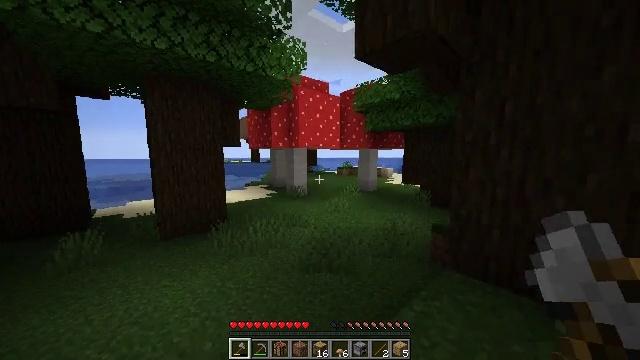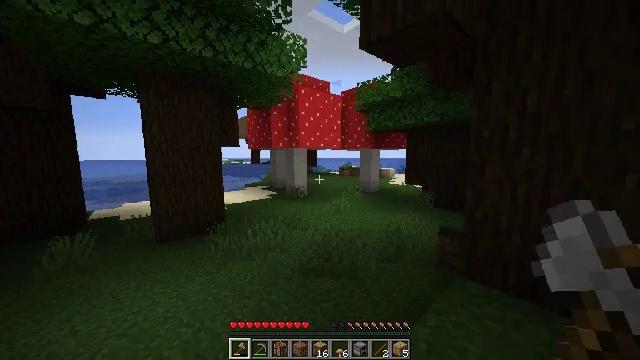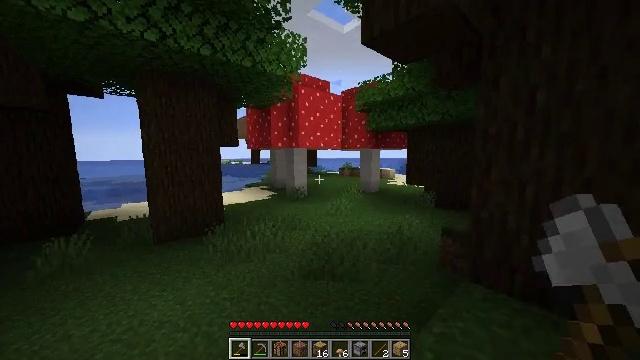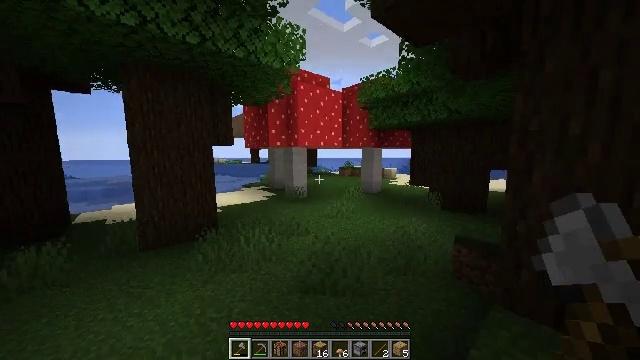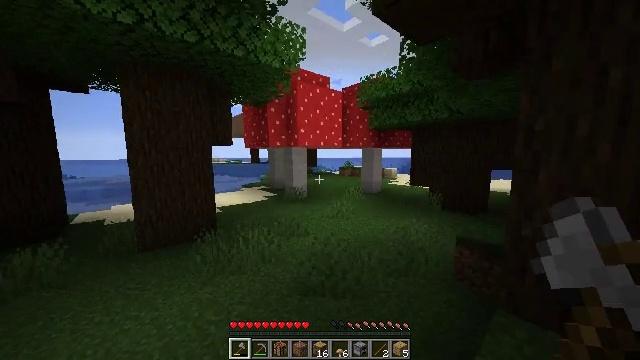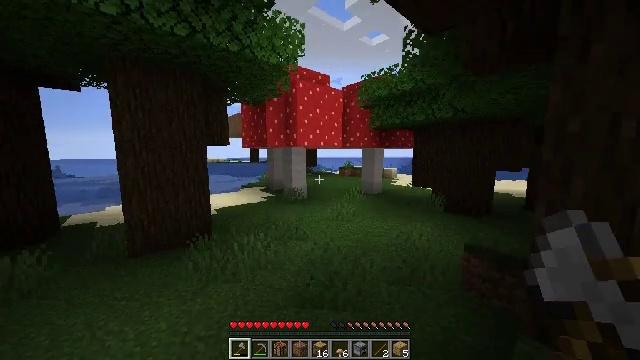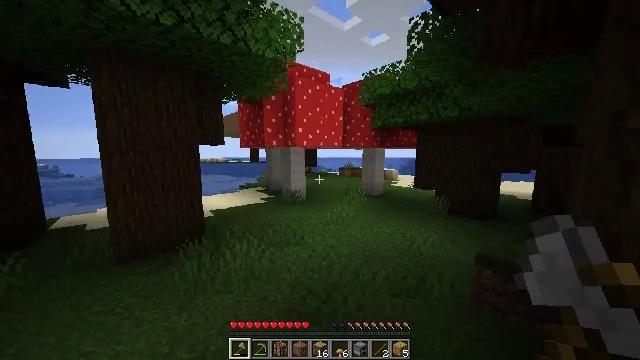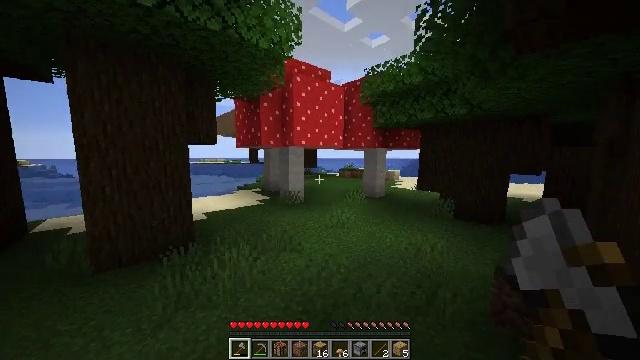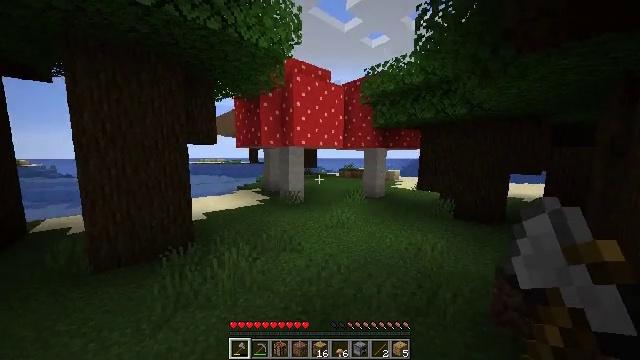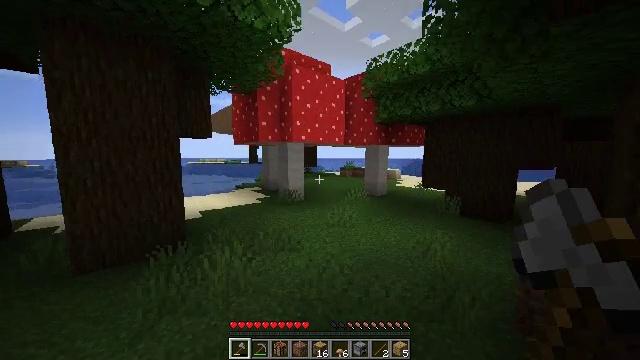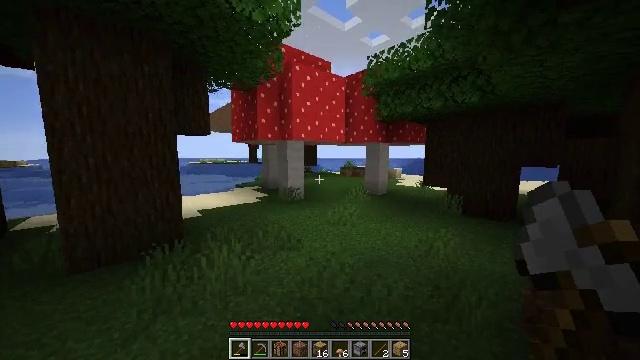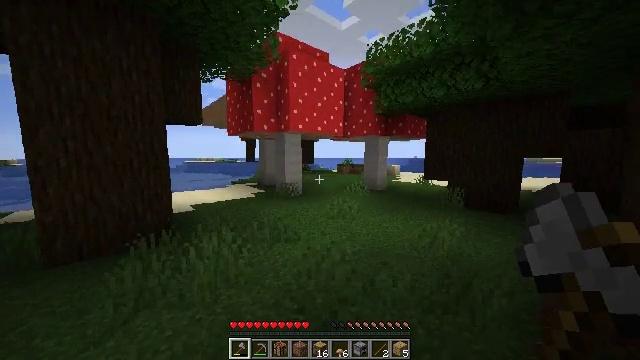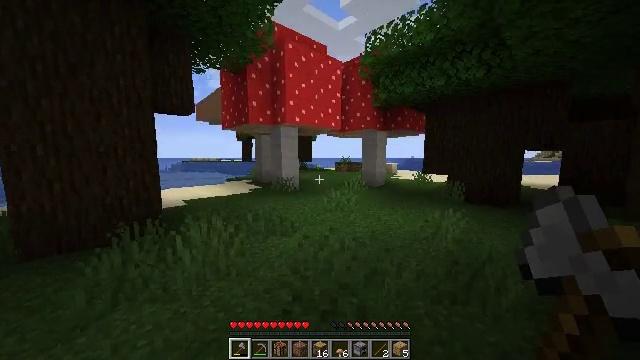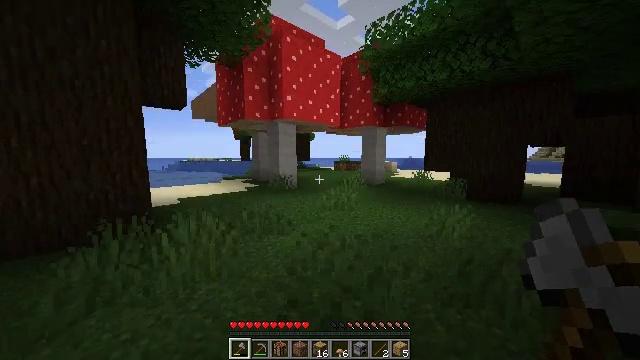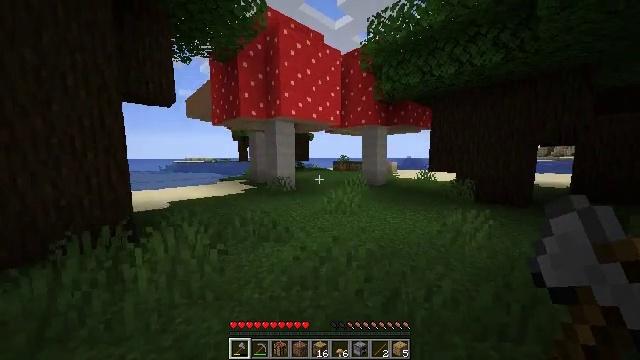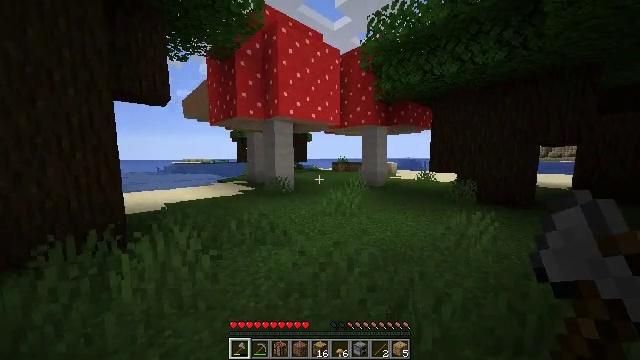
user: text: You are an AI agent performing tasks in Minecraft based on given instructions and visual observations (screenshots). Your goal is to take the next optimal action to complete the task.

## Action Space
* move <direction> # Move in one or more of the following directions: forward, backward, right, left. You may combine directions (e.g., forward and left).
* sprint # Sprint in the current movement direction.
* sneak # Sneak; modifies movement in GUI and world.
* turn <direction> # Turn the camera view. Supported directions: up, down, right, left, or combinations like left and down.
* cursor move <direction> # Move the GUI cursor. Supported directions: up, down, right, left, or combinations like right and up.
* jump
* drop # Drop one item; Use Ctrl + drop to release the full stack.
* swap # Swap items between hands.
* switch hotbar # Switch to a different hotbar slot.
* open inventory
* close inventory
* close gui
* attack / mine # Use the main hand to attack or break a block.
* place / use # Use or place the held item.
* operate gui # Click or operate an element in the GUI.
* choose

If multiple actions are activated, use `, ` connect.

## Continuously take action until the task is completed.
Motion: motion action
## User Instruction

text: Break the brown mushroom block to collect materials.
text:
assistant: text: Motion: move forward
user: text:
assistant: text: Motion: move forward
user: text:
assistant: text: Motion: move forward
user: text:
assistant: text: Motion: move forward
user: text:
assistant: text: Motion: move forward
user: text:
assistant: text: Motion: move forward
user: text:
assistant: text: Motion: move forward
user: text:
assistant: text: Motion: move forward
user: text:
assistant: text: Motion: move forward
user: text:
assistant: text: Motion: move forward
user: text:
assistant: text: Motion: move forward
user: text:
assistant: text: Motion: move forward
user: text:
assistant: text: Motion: move forward
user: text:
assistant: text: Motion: move forward
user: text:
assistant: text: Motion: move forward
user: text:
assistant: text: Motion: move forward
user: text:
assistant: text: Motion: move forward, turn right
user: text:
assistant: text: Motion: move forward
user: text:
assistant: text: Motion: move forward
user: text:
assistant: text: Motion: move forward
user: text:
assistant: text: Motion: move forward, sprint, turn right
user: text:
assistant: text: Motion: move forward, sprint, turn right and up
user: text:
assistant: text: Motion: move forward, sprint, turn right
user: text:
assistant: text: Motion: move forward, sprint, turn right
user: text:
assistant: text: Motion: move forward, sprint, turn right
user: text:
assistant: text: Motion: move forward, sprint, turn right
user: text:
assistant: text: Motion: move forward, sprint
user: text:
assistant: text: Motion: move forward, sprint
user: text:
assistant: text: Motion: move forward, sprint
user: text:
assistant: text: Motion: move forward, sprint